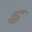
Label: 5